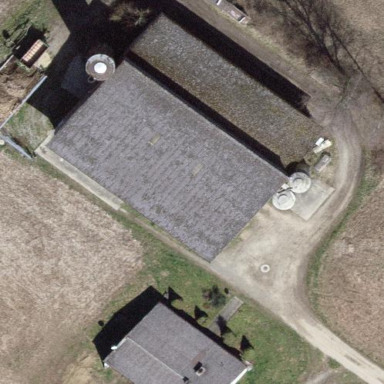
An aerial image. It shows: Farmyard in rural farm setting.